Question: I came across this strange layout behavior today as I was fixing a bug...
I have four layouts in :
- - - -
The phone I'm using is a Samsung Note 2 (my favorite test device) and to obtain the screen information I use the app "<URL>"
I was totally expecting the layout in /res/layout to be used because I haven't defined a layout that matches the XHDPI criteria, but instead the layout from /res/layout-mdpi was used ! Why ? It makes no sense to me.
Please see the attached image of the app below :

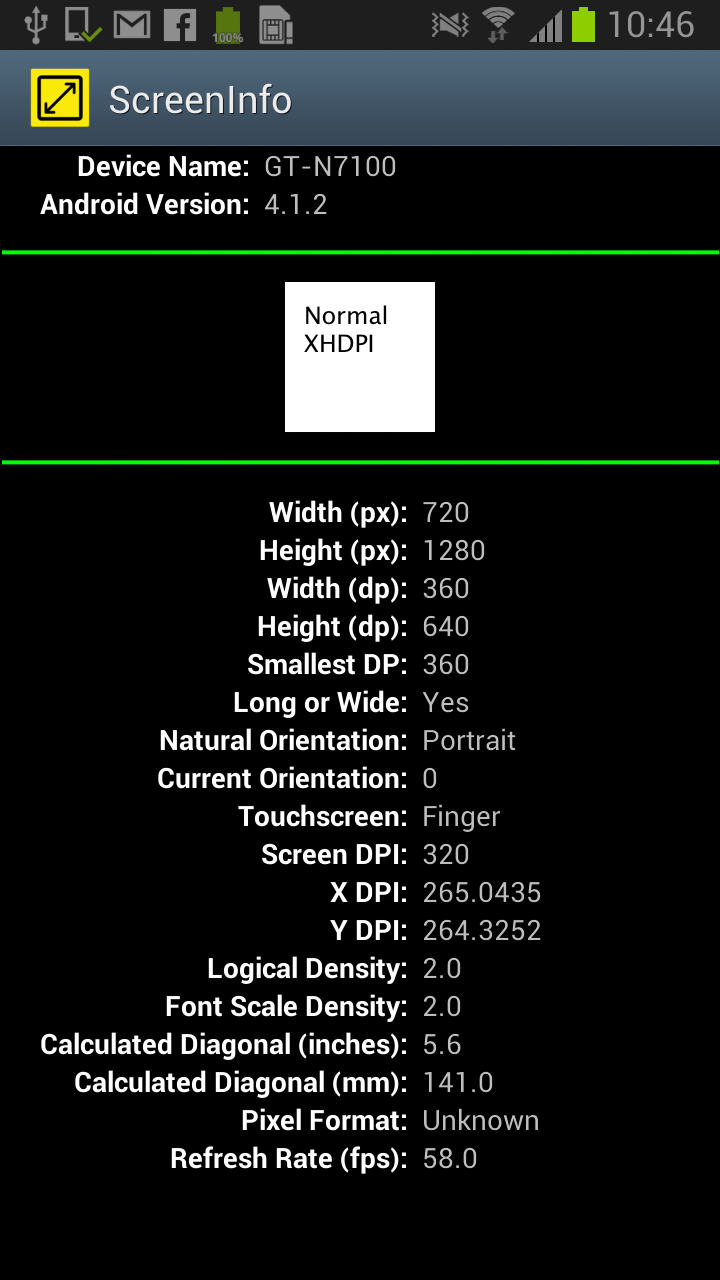
Answer: Layouts that are in '/res/layout/' are only used when there is absolutely no layouts that matches the criteria involved. The system is going to look for the most detailed folder it can pull the resource from based on the provided qualifiers. So if you had a '/res/layout-sw600dp-xhdpi/' folder,it will check for the resource in there first. Then it will go to '/res/layout-xhdpi/' folder. If it can't find it in there, it will move down the 'dpi' folders until the last resort is the most general '/res/layout/' folder.
In this case, there is no '-xhdpi' folder. There is a '-large-hdpi' folder, but the phone doesn't match the '-large' qualifier, so it skips it. There is no '-hdpi' folder. There is a '-mdpi' folder, so it checks for the resource there. It finds it, so it uses it.